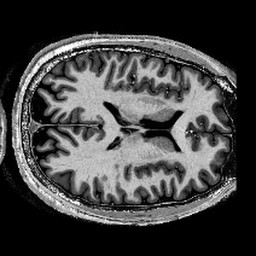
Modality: T1w
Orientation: axial
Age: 32
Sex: male
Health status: healthy
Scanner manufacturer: siemens
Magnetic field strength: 9.4 T
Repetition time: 6 s
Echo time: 0.003 s